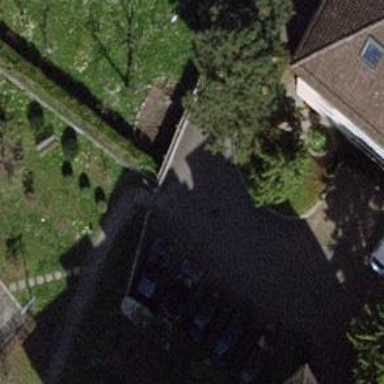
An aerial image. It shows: Driveway.